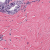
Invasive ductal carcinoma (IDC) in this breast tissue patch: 0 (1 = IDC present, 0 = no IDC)